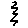
Label: zigzag